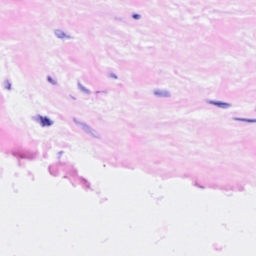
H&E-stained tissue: Breast